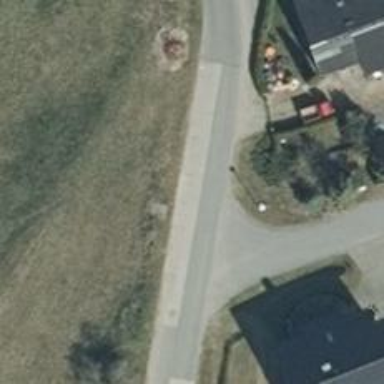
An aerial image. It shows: Residential road with concrete surface.